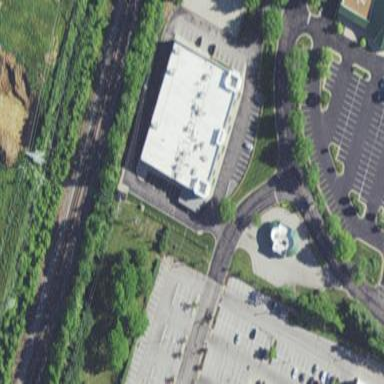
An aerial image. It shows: Retail building.